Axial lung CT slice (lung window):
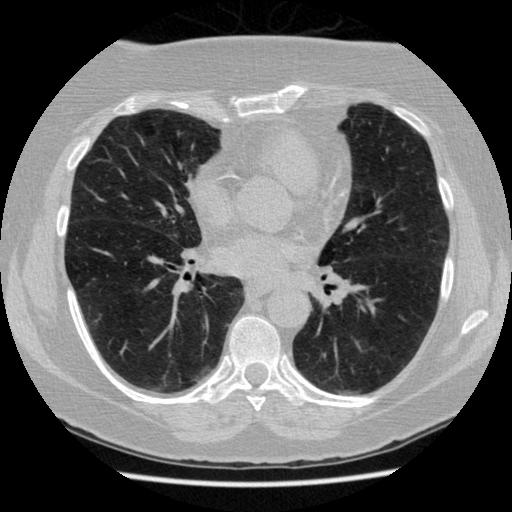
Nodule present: no